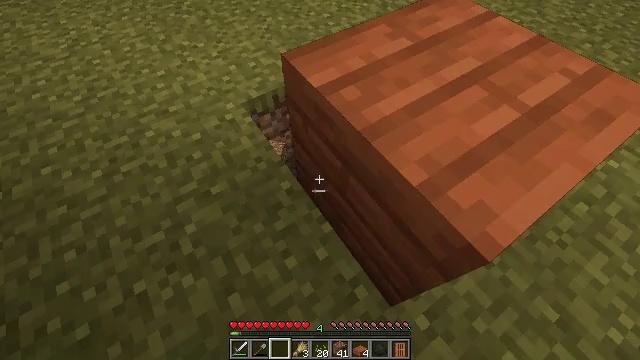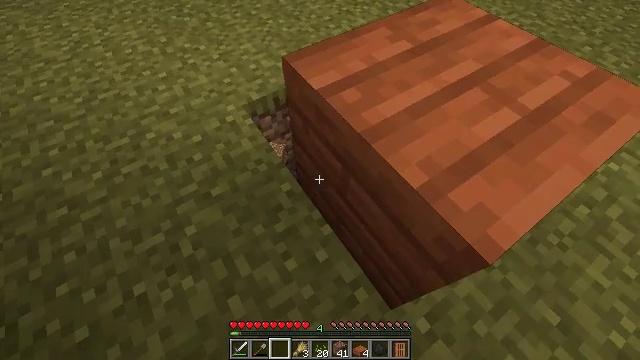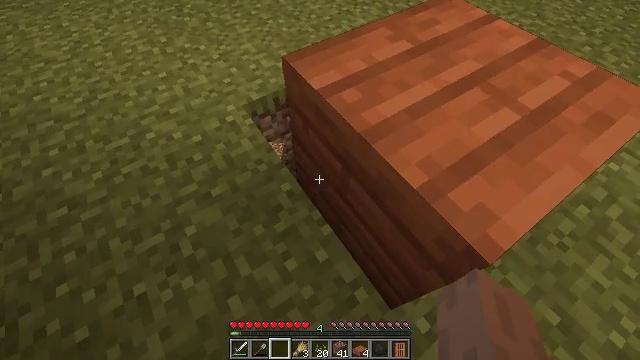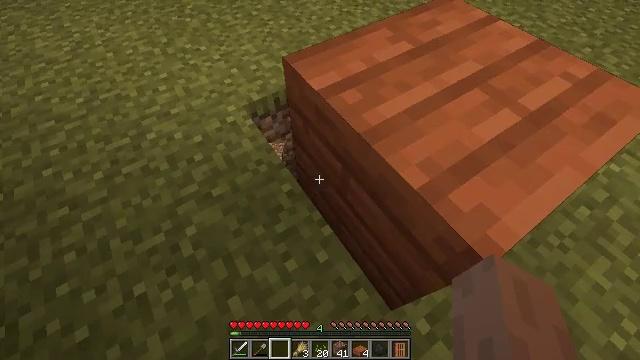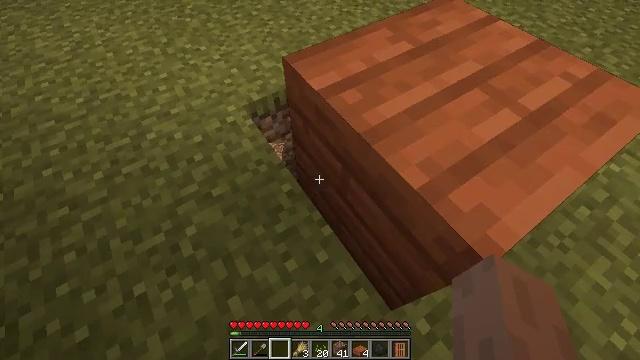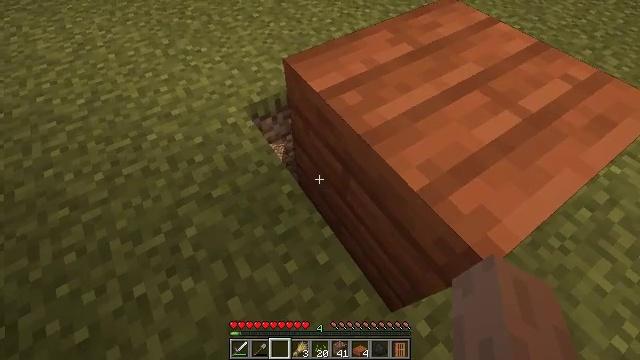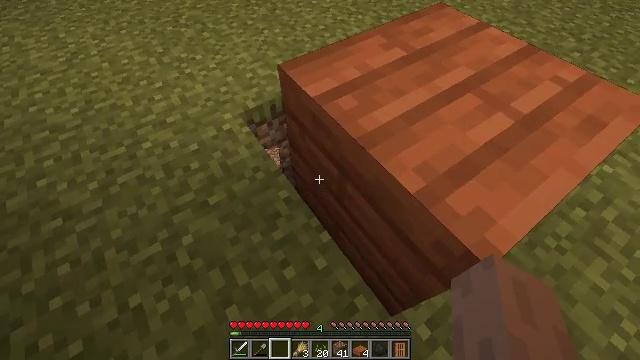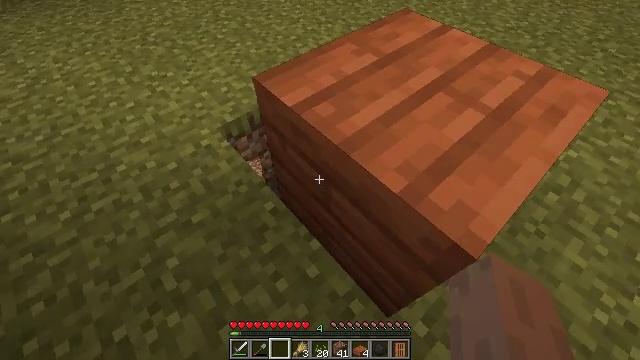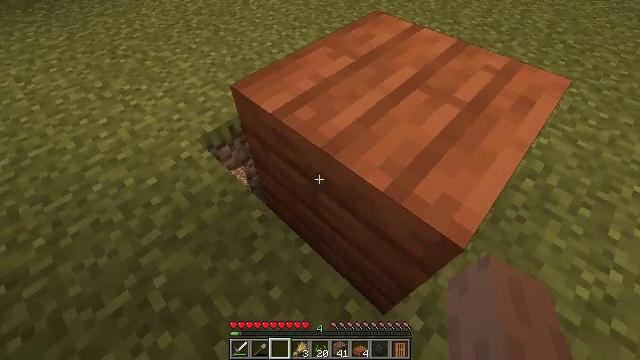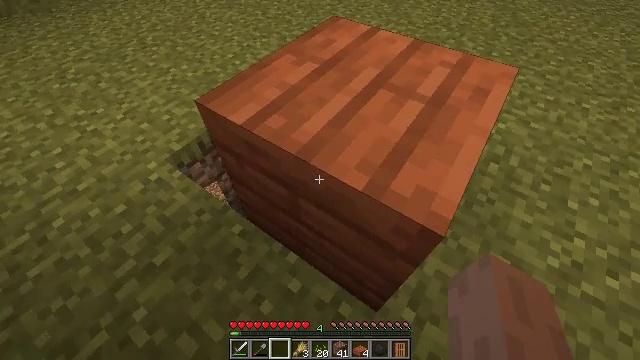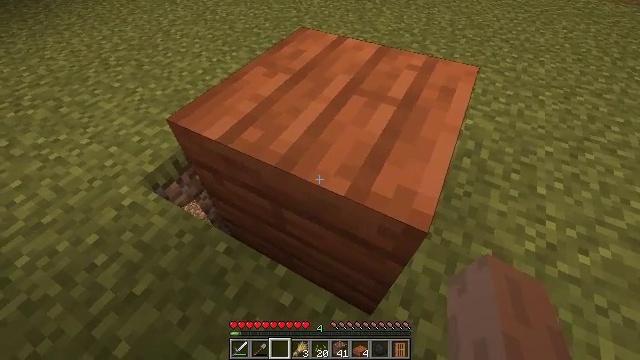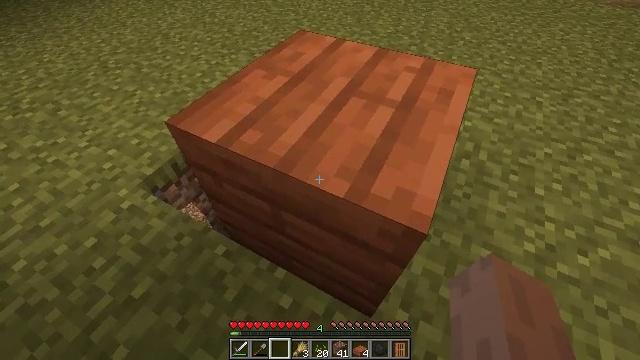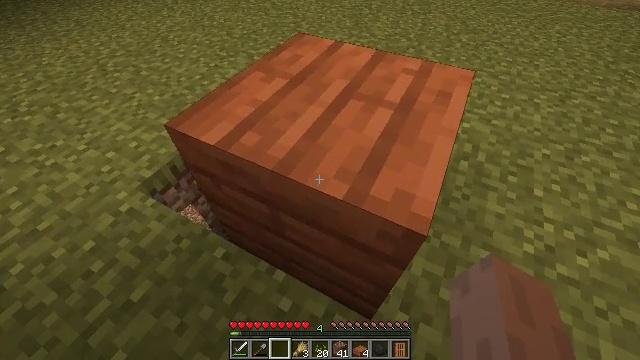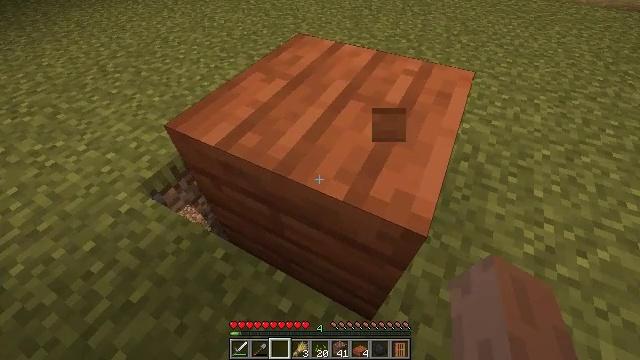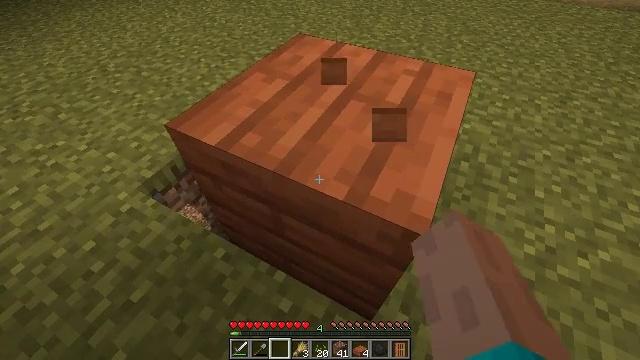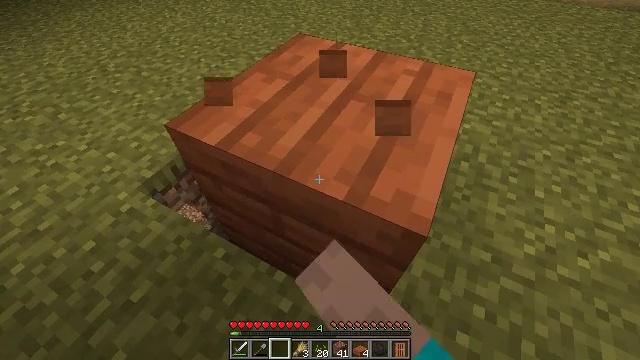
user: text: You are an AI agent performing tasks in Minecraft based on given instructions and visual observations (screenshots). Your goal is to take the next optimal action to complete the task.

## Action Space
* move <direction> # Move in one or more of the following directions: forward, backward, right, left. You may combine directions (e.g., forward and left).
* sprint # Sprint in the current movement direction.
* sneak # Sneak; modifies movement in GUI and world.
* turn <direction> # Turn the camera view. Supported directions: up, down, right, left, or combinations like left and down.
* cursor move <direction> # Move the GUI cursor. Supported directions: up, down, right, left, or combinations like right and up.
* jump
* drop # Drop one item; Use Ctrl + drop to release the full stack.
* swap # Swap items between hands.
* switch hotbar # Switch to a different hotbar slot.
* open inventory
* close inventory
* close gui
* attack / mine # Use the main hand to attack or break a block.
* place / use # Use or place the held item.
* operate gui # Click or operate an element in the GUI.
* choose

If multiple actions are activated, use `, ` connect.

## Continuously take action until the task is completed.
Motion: motion action
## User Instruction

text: Break the existing acacia planks.
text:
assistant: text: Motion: no_op
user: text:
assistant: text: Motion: no_op
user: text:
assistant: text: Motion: no_op
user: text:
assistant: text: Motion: no_op
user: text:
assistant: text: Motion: no_op
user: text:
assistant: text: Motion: turn right and up
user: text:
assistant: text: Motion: turn right and up
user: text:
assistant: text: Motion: turn right
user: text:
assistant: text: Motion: turn right and up
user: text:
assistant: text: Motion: turn right and up
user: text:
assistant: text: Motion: no_op
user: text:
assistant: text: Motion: no_op
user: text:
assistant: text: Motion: attack / mine
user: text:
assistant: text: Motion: attack / mine
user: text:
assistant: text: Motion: attack / mine
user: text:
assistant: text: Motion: attack / mine
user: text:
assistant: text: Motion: attack / mine
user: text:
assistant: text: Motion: attack / mine
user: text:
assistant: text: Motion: attack / mine
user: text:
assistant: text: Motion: attack / mine
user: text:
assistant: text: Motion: attack / mine
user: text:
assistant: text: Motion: attack / mine
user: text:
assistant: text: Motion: attack / mine
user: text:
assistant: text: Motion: move forward, attack / mine
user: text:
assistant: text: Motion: move forward, attack / mine
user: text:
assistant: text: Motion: move forward, attack / mine
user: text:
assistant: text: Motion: move forward, attack / mine
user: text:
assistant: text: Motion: move forward, attack / mine
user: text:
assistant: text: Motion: attack / mine
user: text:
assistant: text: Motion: attack / mine